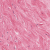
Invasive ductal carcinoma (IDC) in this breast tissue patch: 0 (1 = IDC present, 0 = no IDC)